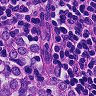
Metastatic tissue present: yes